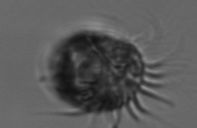
Label: Strombidium_morphotype1